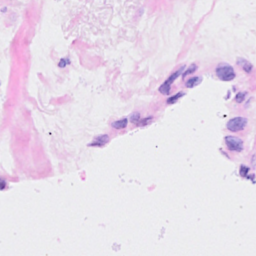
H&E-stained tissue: Breast